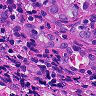
Metastatic tissue present: yes